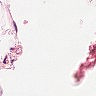
Metastatic tissue present: no